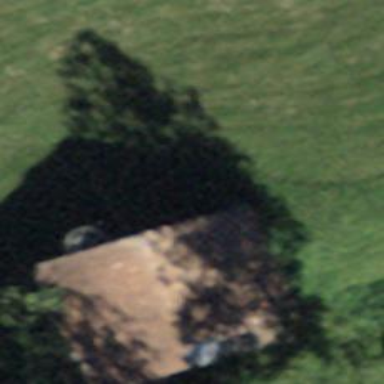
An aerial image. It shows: Rural barn.